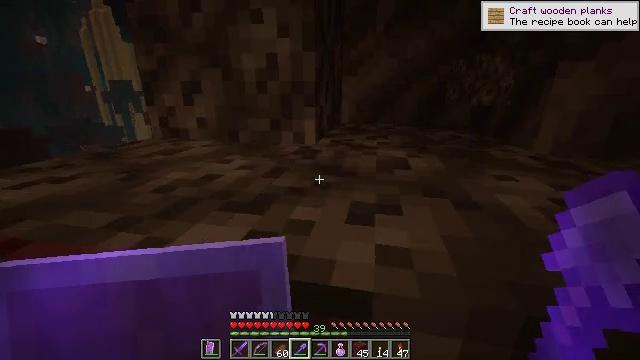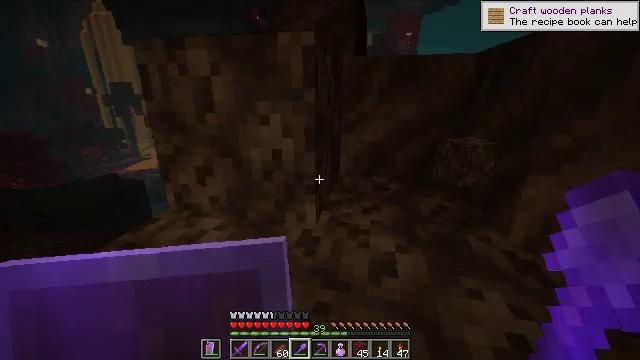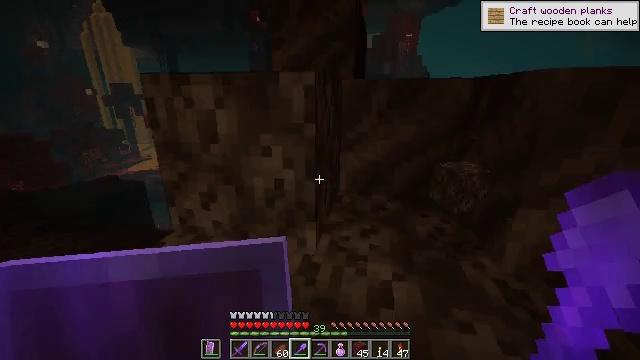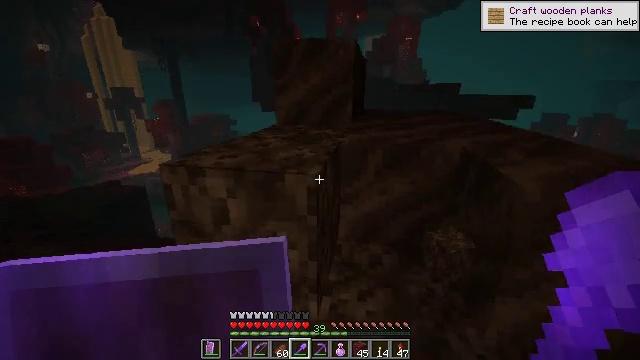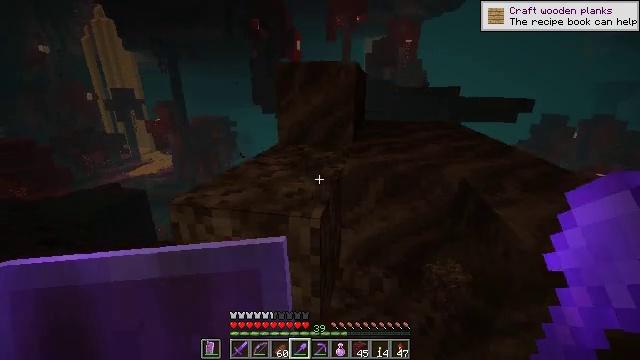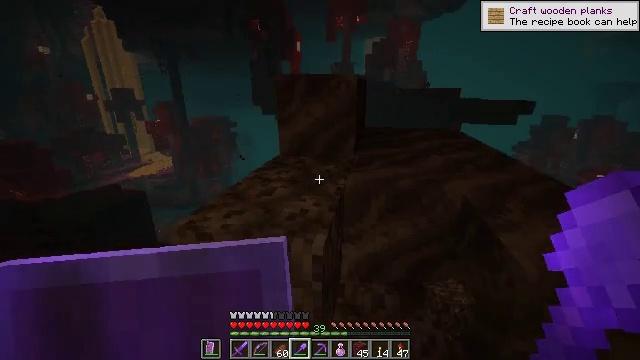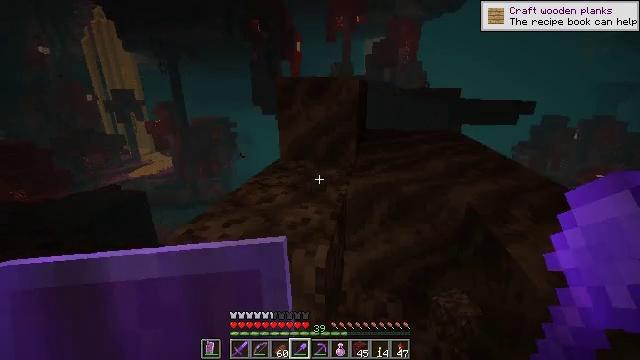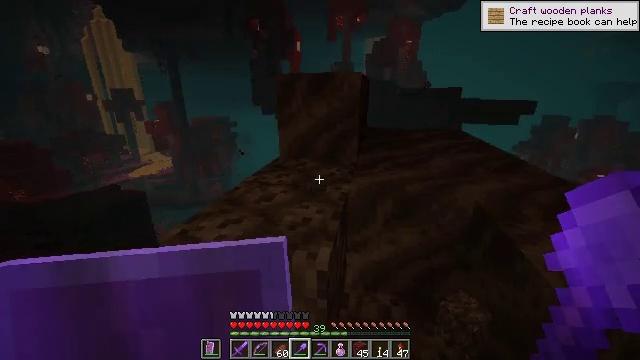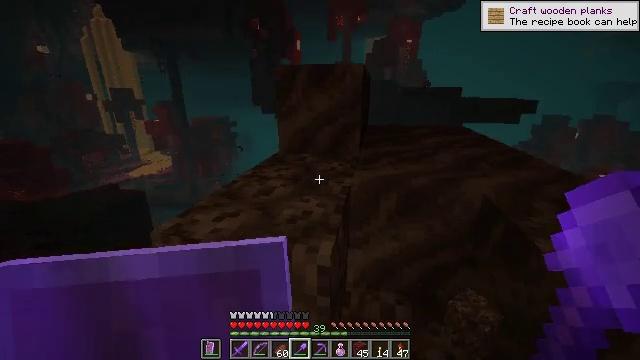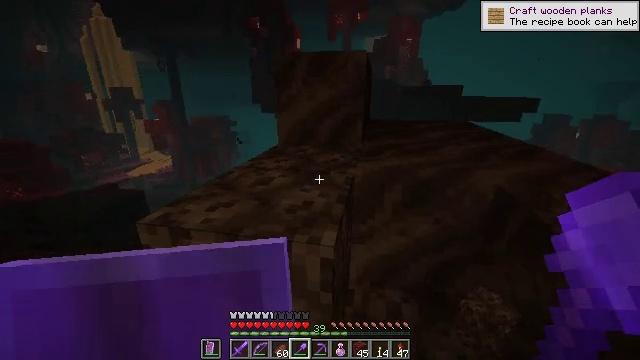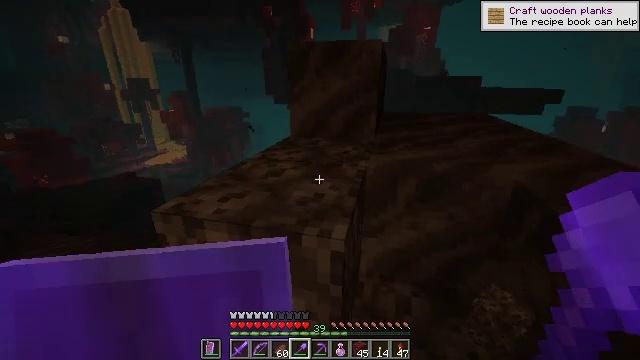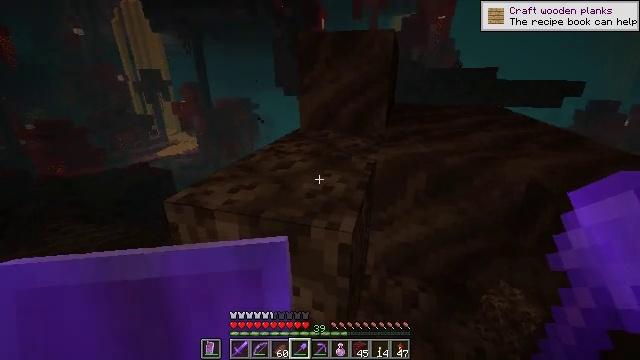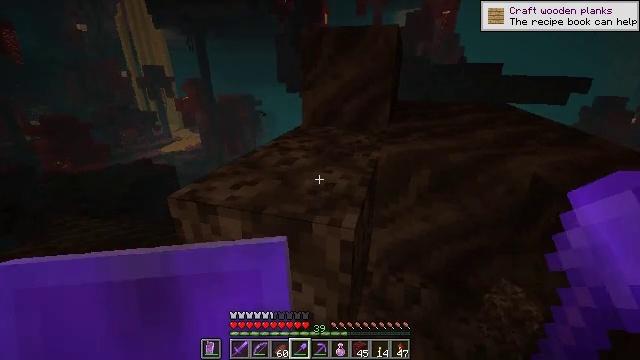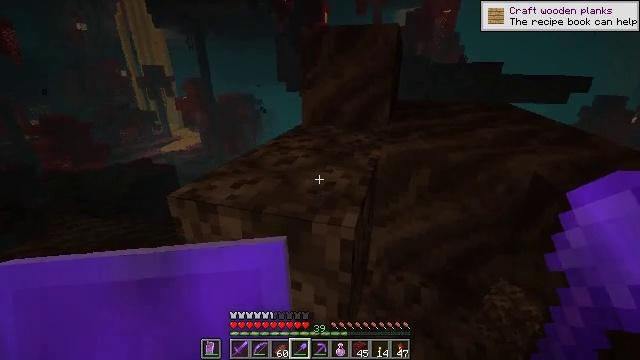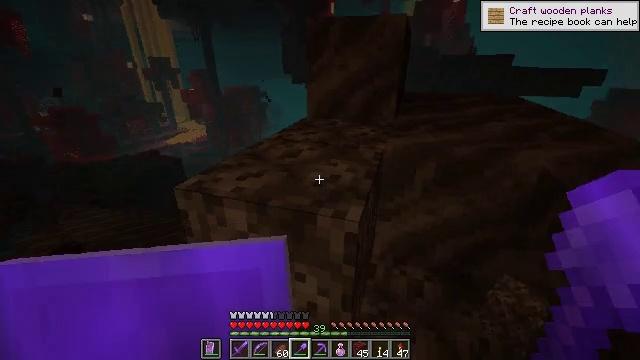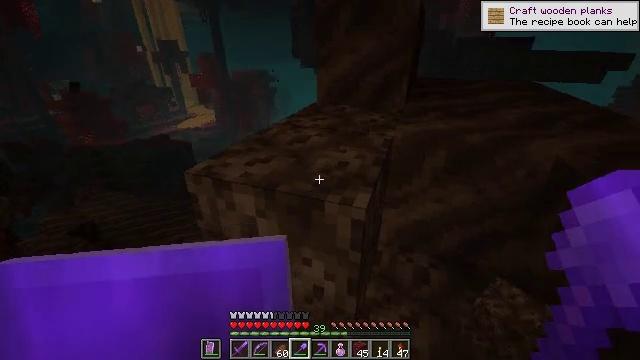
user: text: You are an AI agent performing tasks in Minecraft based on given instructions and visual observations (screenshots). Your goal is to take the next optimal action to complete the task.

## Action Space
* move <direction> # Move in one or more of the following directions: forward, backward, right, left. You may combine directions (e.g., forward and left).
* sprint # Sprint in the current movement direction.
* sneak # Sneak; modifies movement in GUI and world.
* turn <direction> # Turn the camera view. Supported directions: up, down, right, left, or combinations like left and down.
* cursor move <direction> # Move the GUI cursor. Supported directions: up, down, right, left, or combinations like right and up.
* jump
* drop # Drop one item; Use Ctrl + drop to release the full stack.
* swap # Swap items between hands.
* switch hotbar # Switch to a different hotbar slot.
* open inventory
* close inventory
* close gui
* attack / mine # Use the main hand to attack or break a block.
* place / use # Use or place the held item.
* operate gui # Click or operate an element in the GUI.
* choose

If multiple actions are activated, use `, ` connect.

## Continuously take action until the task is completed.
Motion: motion action
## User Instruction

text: Collect soul sand blocks.
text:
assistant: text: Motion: move forward, jump
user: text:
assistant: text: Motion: move forward, jump
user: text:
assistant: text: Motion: move forward, jump
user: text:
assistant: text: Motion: move forward
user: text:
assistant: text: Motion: move forward
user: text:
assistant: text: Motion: move forward
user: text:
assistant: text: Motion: move forward
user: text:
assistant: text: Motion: move forward
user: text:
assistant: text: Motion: no_op
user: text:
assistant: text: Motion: turn left and down
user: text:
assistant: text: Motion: turn left and down
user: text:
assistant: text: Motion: no_op
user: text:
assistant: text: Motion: no_op
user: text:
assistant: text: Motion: turn left and down
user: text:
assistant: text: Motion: turn left and down
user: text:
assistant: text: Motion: turn left and down
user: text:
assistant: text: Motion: no_op
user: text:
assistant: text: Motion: no_op
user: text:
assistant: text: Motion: attack / mine
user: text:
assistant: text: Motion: attack / mine
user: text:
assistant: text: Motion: attack / mine
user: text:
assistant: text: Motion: no_op
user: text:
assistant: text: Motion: no_op
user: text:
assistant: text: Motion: no_op
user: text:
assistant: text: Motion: turn right and down
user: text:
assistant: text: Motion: turn right and down
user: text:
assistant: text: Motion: no_op
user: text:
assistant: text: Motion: move back
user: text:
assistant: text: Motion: move back
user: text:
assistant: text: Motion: move back